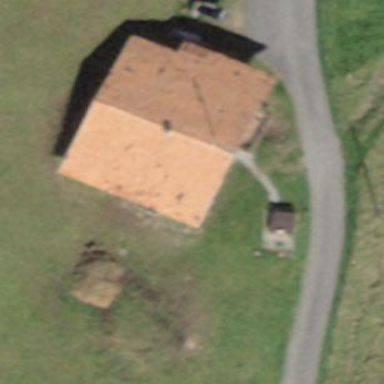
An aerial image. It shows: Cabin is depicted in the image.